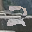
Label: 2